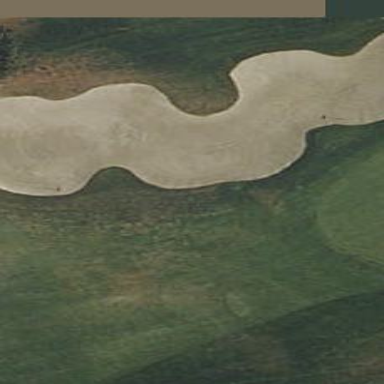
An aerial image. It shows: Golf bunker filled with natural sand.